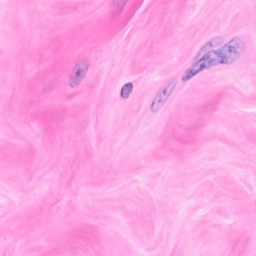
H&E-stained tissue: Breast